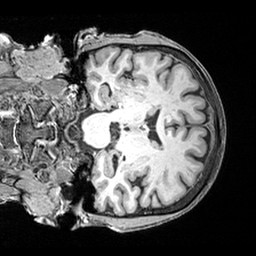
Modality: T1w
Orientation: coronal
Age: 63
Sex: female
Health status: healthy
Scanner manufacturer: siemens
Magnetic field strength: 3 T
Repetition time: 2.4 s
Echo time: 0.00217 s